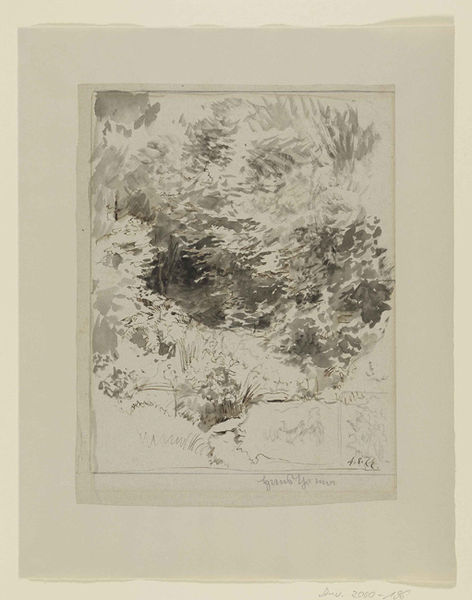
Titel: Dichtes Buschwerk an einer Quelle
Künstler: Hans Thoma
Standort: Karlsruhe
Institution: Staatliche Kunsthalle Karlsruhe
Schlagwörter: baum, blätter, dunkel, feder, gemälde, himmel, laub, schatten, wasser, weiß, aquarell, bäume, landschaft, mädchen, ufer, äste, blumen, braun, grau, hell, licht, schwarz, skizze, vordergrund, zeichnung, gras, weg, wiese, zaun, blass, rahmen, signatur, bach, gräser, natur, strauch, busch, büsche, gebüsch, sonne, sträucher, boden, figur, pflanze, pflanzen, kontrast, wald, garten, schrift, sommer, papier, rahmung, studie, datierung, abstrakt, mauer, graphik, wise, wasserfarbe, tannen, durchgang, tiefe, japanisch, grass, wei, eingang, gang, laviert, tusche, unterschrift, linie, kohle, lichtung, fichte, tanne, entwurf, pinsel, sonnig, fleck, flecken, kontraste, dunkle, gesträuch, gestrüpp, waldweg, getupft, sütterlin, handschrift, lavierung, tunnel, wals, gouache, wlad, aquarel, waöd, signierung, gra, passepartout, entwruf, bächlein, büsvhe, wischtechnik, landschafr, hrau, bläume, a la prima, ltusche, rahujung, korrent, verbleichen